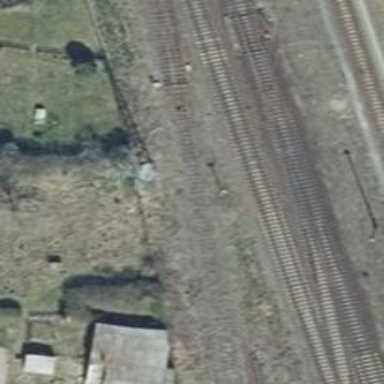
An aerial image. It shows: Railway signal positioned in the track.